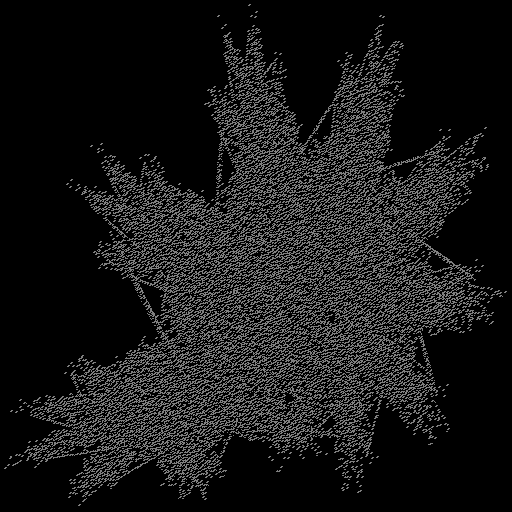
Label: involucre